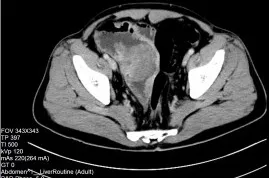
The abdominal computerized tomography scan revealed metastatic tumor mass of jejunum (a and b).
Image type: radiology (ct)